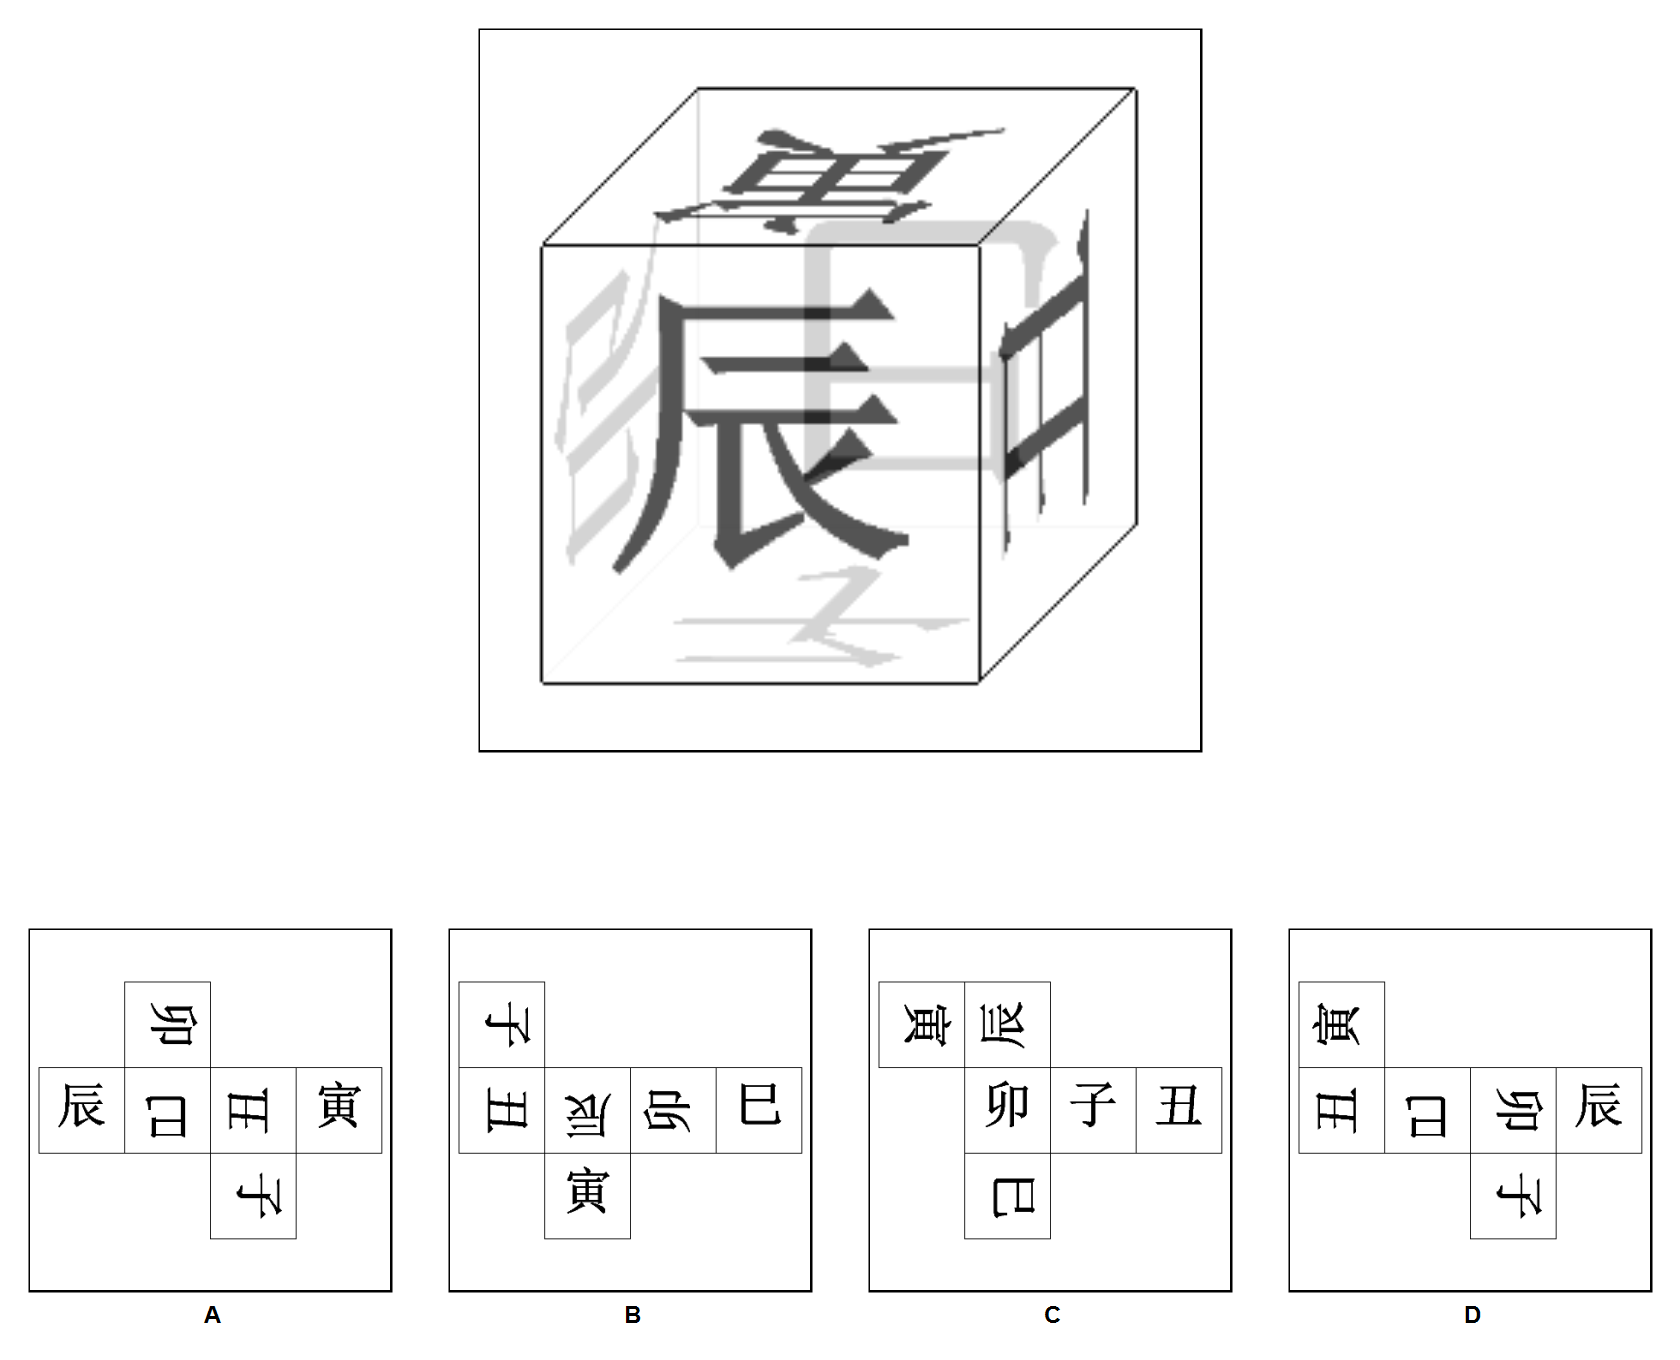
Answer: A